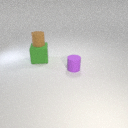
small brown rubber cylinder above large green rubber cube